Question: I have a list of checkbox as below :

The code for that list is :
'''
@foreach (extranetClient.Models.Classes.FonctionContact fonction in ViewBag.Fonctions)
{
string coche = "";
if ((@Model.ListeFonctions).Any(c => c.IdFonction == fonction.IdFonction))
{
coche = "checked";
}
<input type="checkbox" @coche id="checkbox" value="@fonction.IdFonction" />@fonction.LibelleFonction <br />
}
'''
So now I would like to get the values of all the ckeckboxes which are checked in the list everytime I check one of them. So I've tried that :
'''
$("#checkbox").click(function () {
var TabIdFonctions = new Array();
var compteur = 1;
$("input[type='checkbox']:checked").each(
function () {
TabIdFonctions[compteur] = $(this).val();
compteur++;
});
});
'''
But it doesn't work and I don't really know why. Hope somebody has an idea.
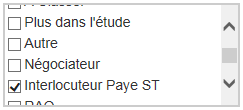
Answer: In javascript arrays are 0 indexed. But you could use the '.push' method instead. Also you should use a class selector, not an id selector because you can have only one element with a given id:
'''
$('.checkbox').click(function () {
var TabIdFonctions = new Array();
$('.checkbox:checked').each(function () {
TabIdFonctions.push($(this).val());
});
});
'''
Also don't forget to give your checkboxes a class, not id:
'''
<input type="checkbox" @coche class="checkbox" value="@fonction.IdFonction" />
'''